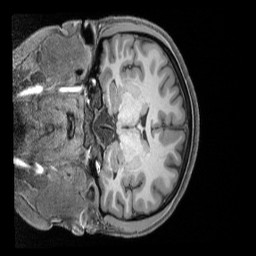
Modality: T1w
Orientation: coronal
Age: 28
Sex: female
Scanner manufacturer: siemens
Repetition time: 2.4 s
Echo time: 0.00231 s